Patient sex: M
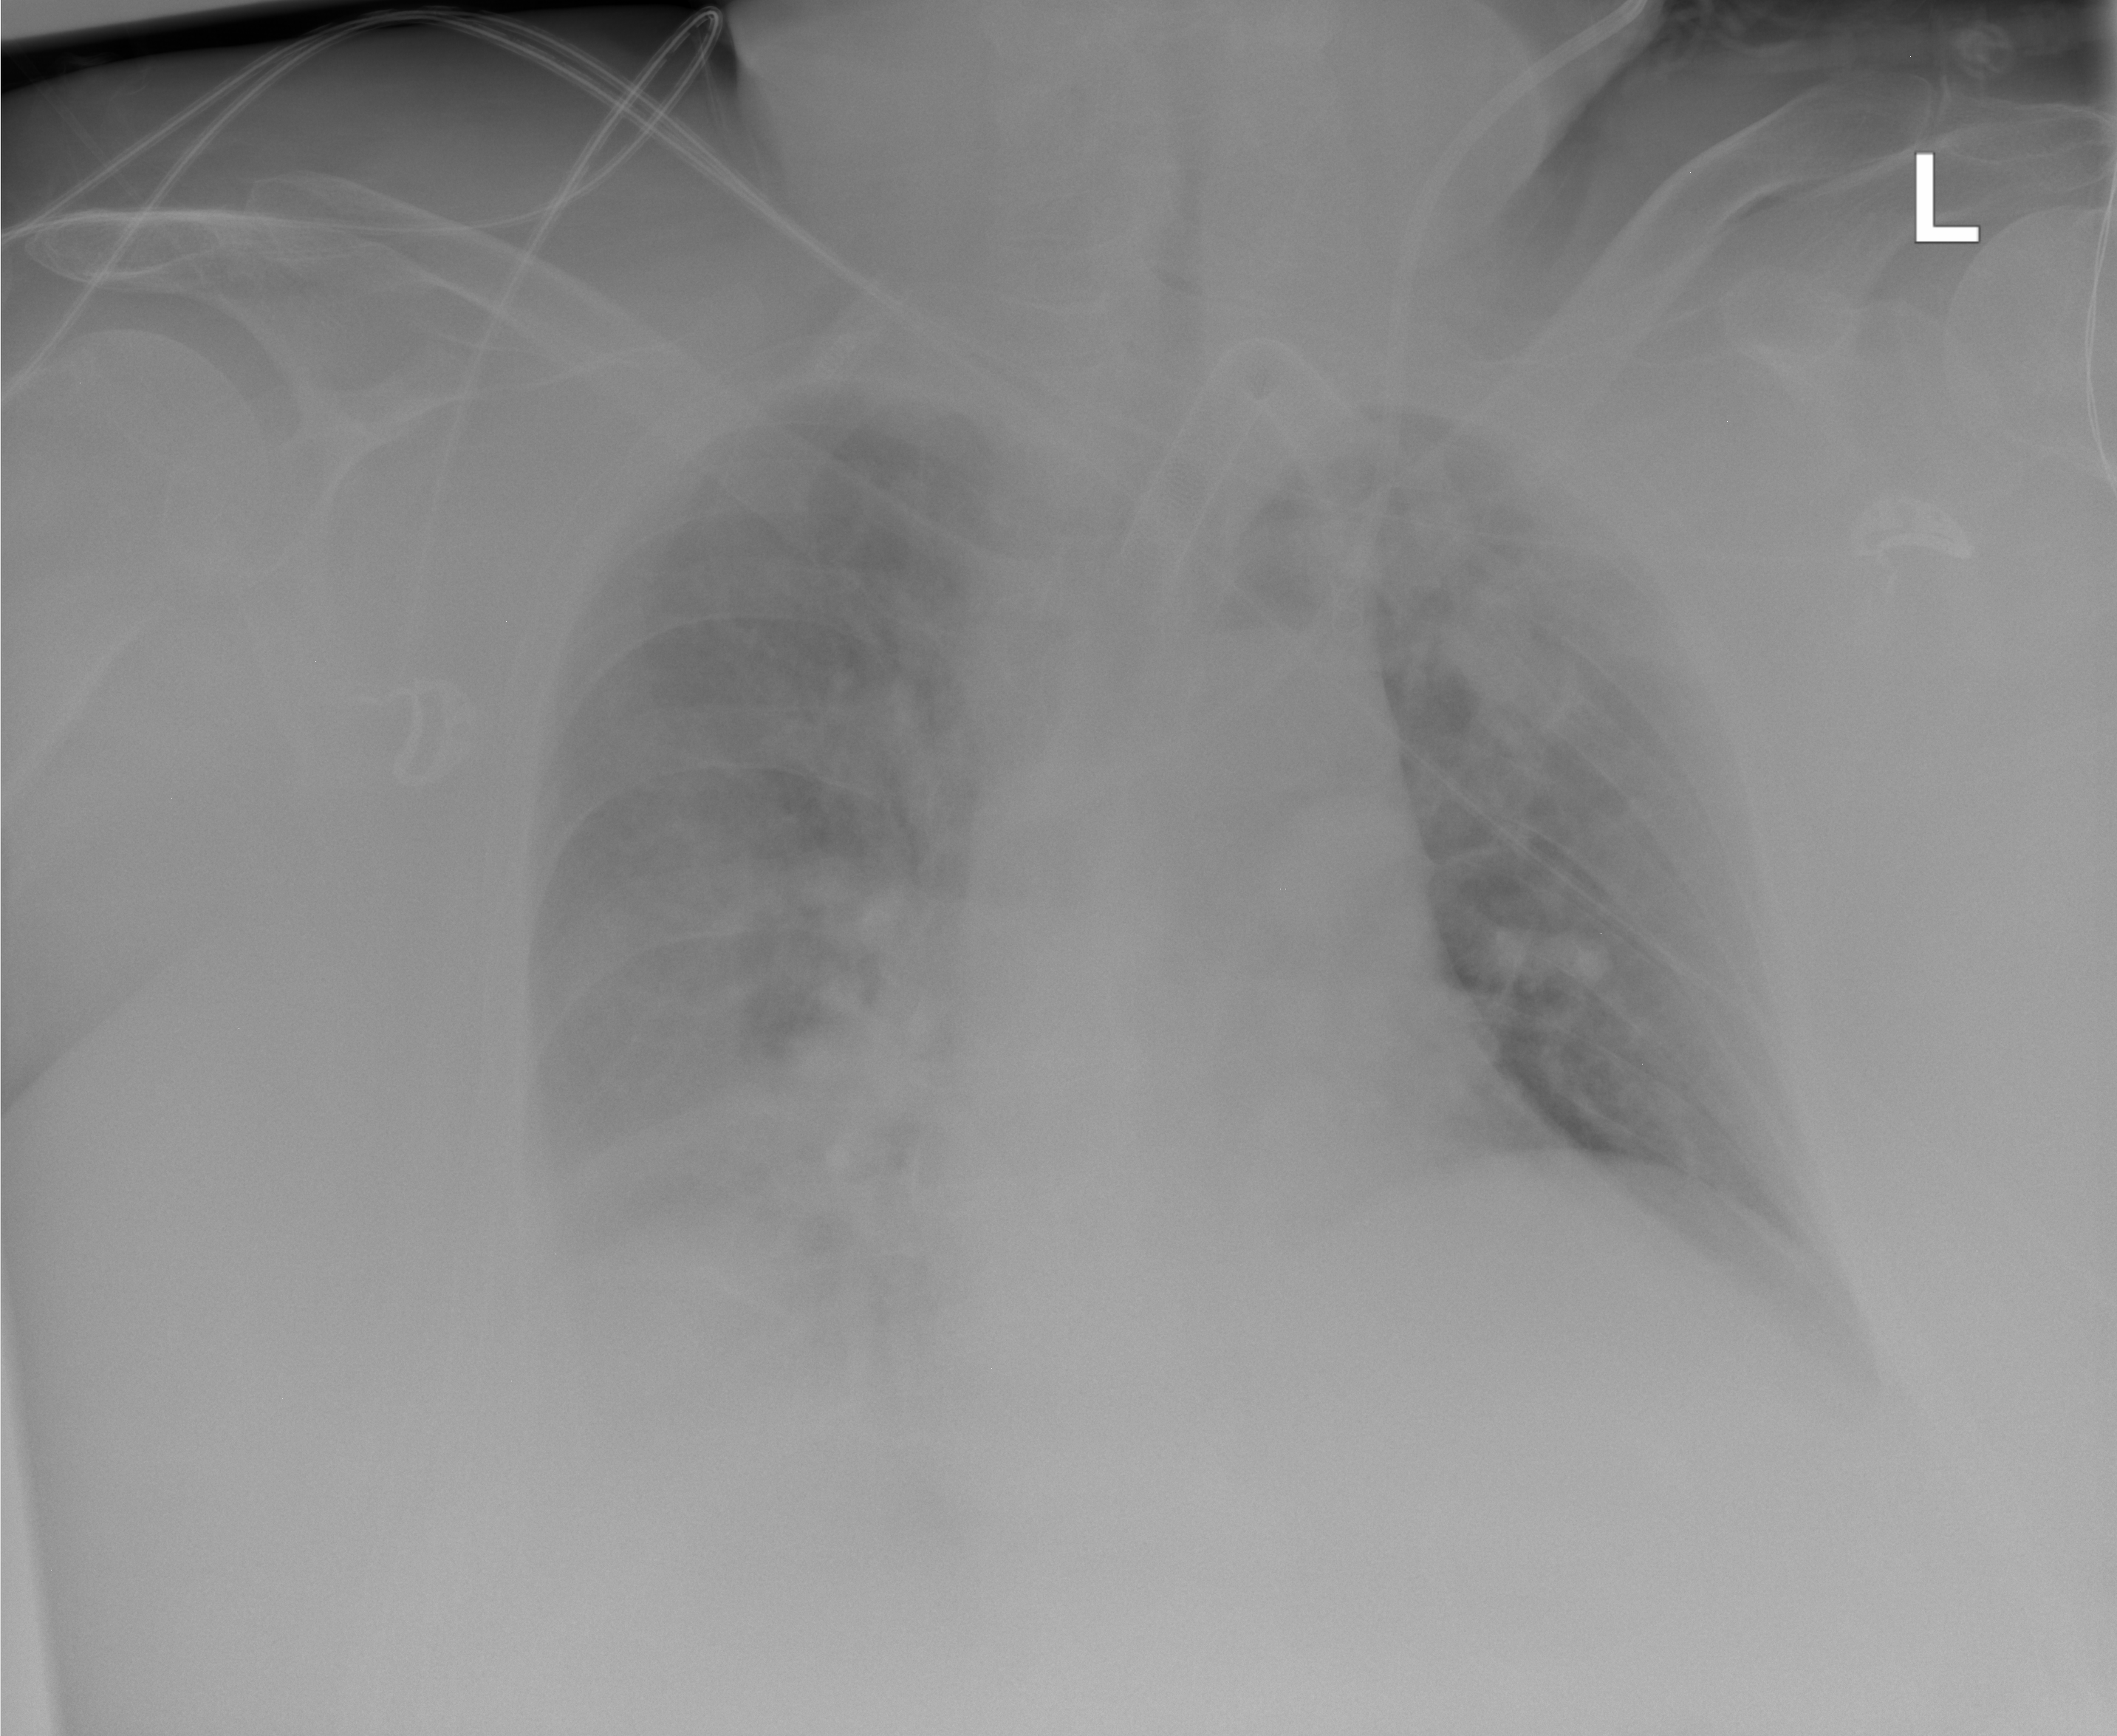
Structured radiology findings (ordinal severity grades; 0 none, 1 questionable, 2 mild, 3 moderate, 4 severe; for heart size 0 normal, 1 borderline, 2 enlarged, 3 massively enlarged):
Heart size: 2
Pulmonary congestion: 2
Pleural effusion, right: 2
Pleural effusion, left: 0
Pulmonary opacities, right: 0
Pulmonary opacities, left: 2
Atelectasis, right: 2
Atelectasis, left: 2